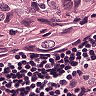
Metastatic tissue present: yes